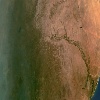
Label: land